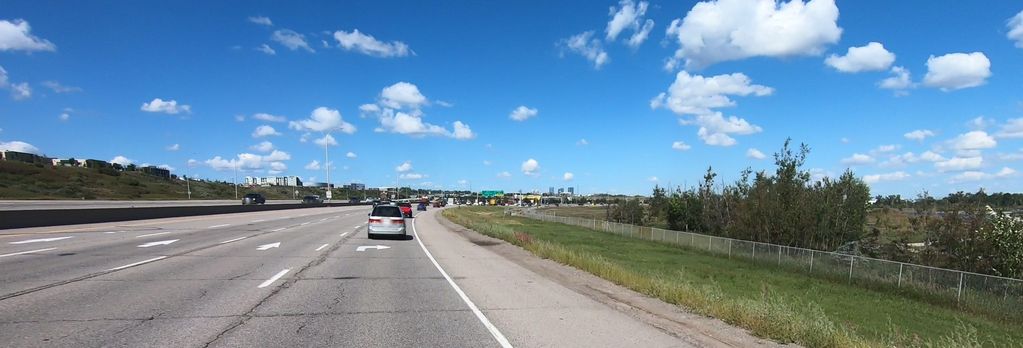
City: calgary